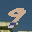
Label: 9